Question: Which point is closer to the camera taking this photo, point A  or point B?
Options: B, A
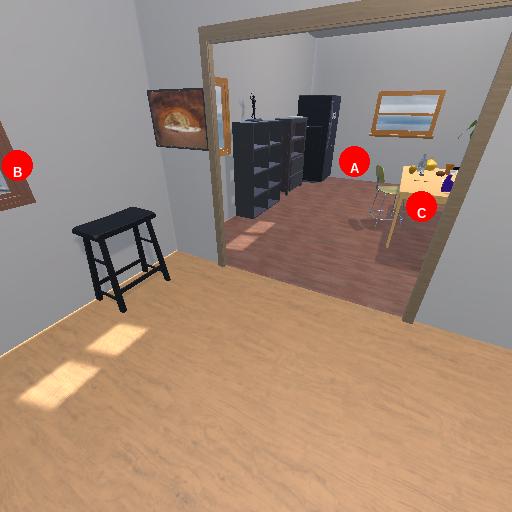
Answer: B